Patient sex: M
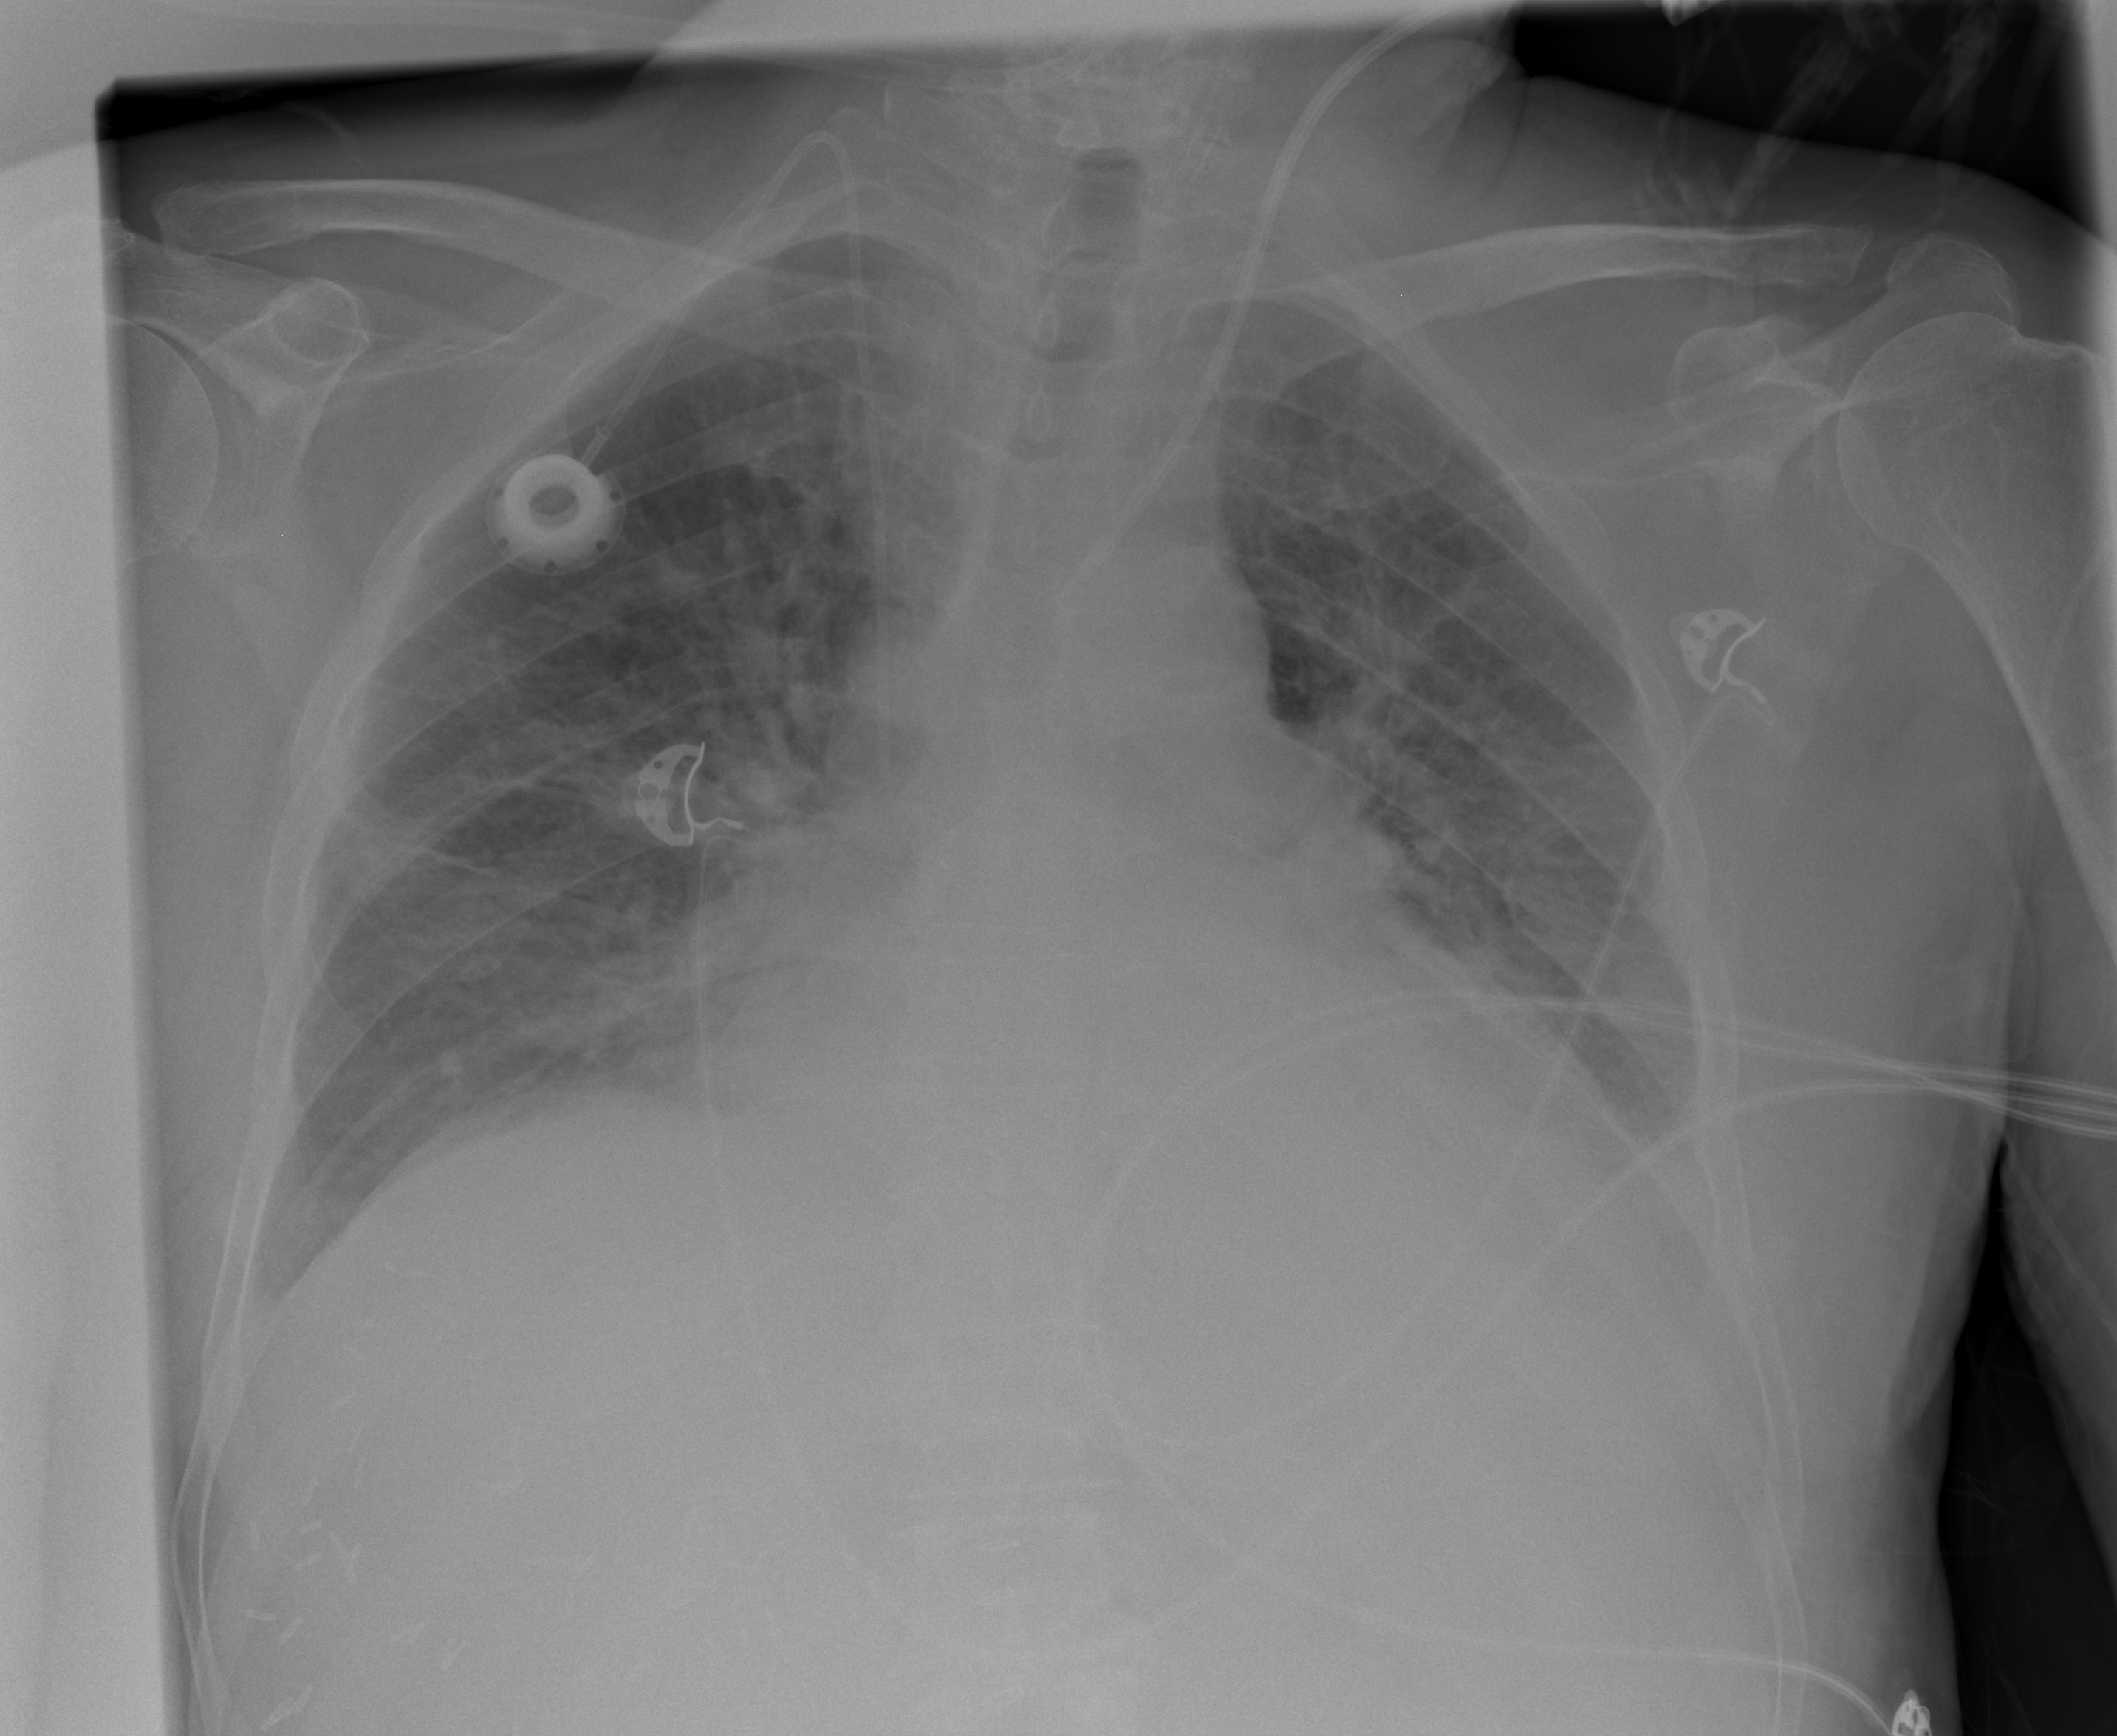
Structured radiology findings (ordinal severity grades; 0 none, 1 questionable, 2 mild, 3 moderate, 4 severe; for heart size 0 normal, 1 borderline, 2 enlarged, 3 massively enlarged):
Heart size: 2
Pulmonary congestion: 2
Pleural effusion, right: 2
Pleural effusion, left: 2
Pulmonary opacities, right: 2
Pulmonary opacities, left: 2
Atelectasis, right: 2
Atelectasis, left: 2